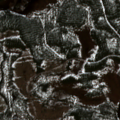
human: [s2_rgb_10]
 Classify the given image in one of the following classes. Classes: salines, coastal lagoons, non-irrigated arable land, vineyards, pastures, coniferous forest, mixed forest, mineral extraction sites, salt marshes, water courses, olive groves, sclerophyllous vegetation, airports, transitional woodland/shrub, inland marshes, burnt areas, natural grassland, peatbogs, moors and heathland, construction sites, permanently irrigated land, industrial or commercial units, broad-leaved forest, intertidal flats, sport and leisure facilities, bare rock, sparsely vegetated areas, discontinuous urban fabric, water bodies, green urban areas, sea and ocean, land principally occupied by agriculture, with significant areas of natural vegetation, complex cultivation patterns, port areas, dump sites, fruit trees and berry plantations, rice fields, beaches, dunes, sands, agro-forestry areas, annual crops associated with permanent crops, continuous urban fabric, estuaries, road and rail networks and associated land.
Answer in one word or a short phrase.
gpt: coniferous forest, transitional woodland/shrub, peatbogs